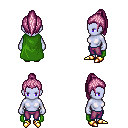
a pixel art fantasy rpg character, female body template, dark elf, purple skin, green cape, magenta pants, pink long topknot hairstyle, gold boots, four views (front, back, left, right), 2x2 character sprite sheet, small pixel art, hard edges, no anti-aliasing